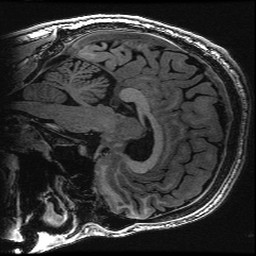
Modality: T1w
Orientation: sagittal
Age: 26
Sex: male
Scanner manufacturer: ge
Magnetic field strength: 3 T
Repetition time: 0.008848 s
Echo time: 0.003544 s